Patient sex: F
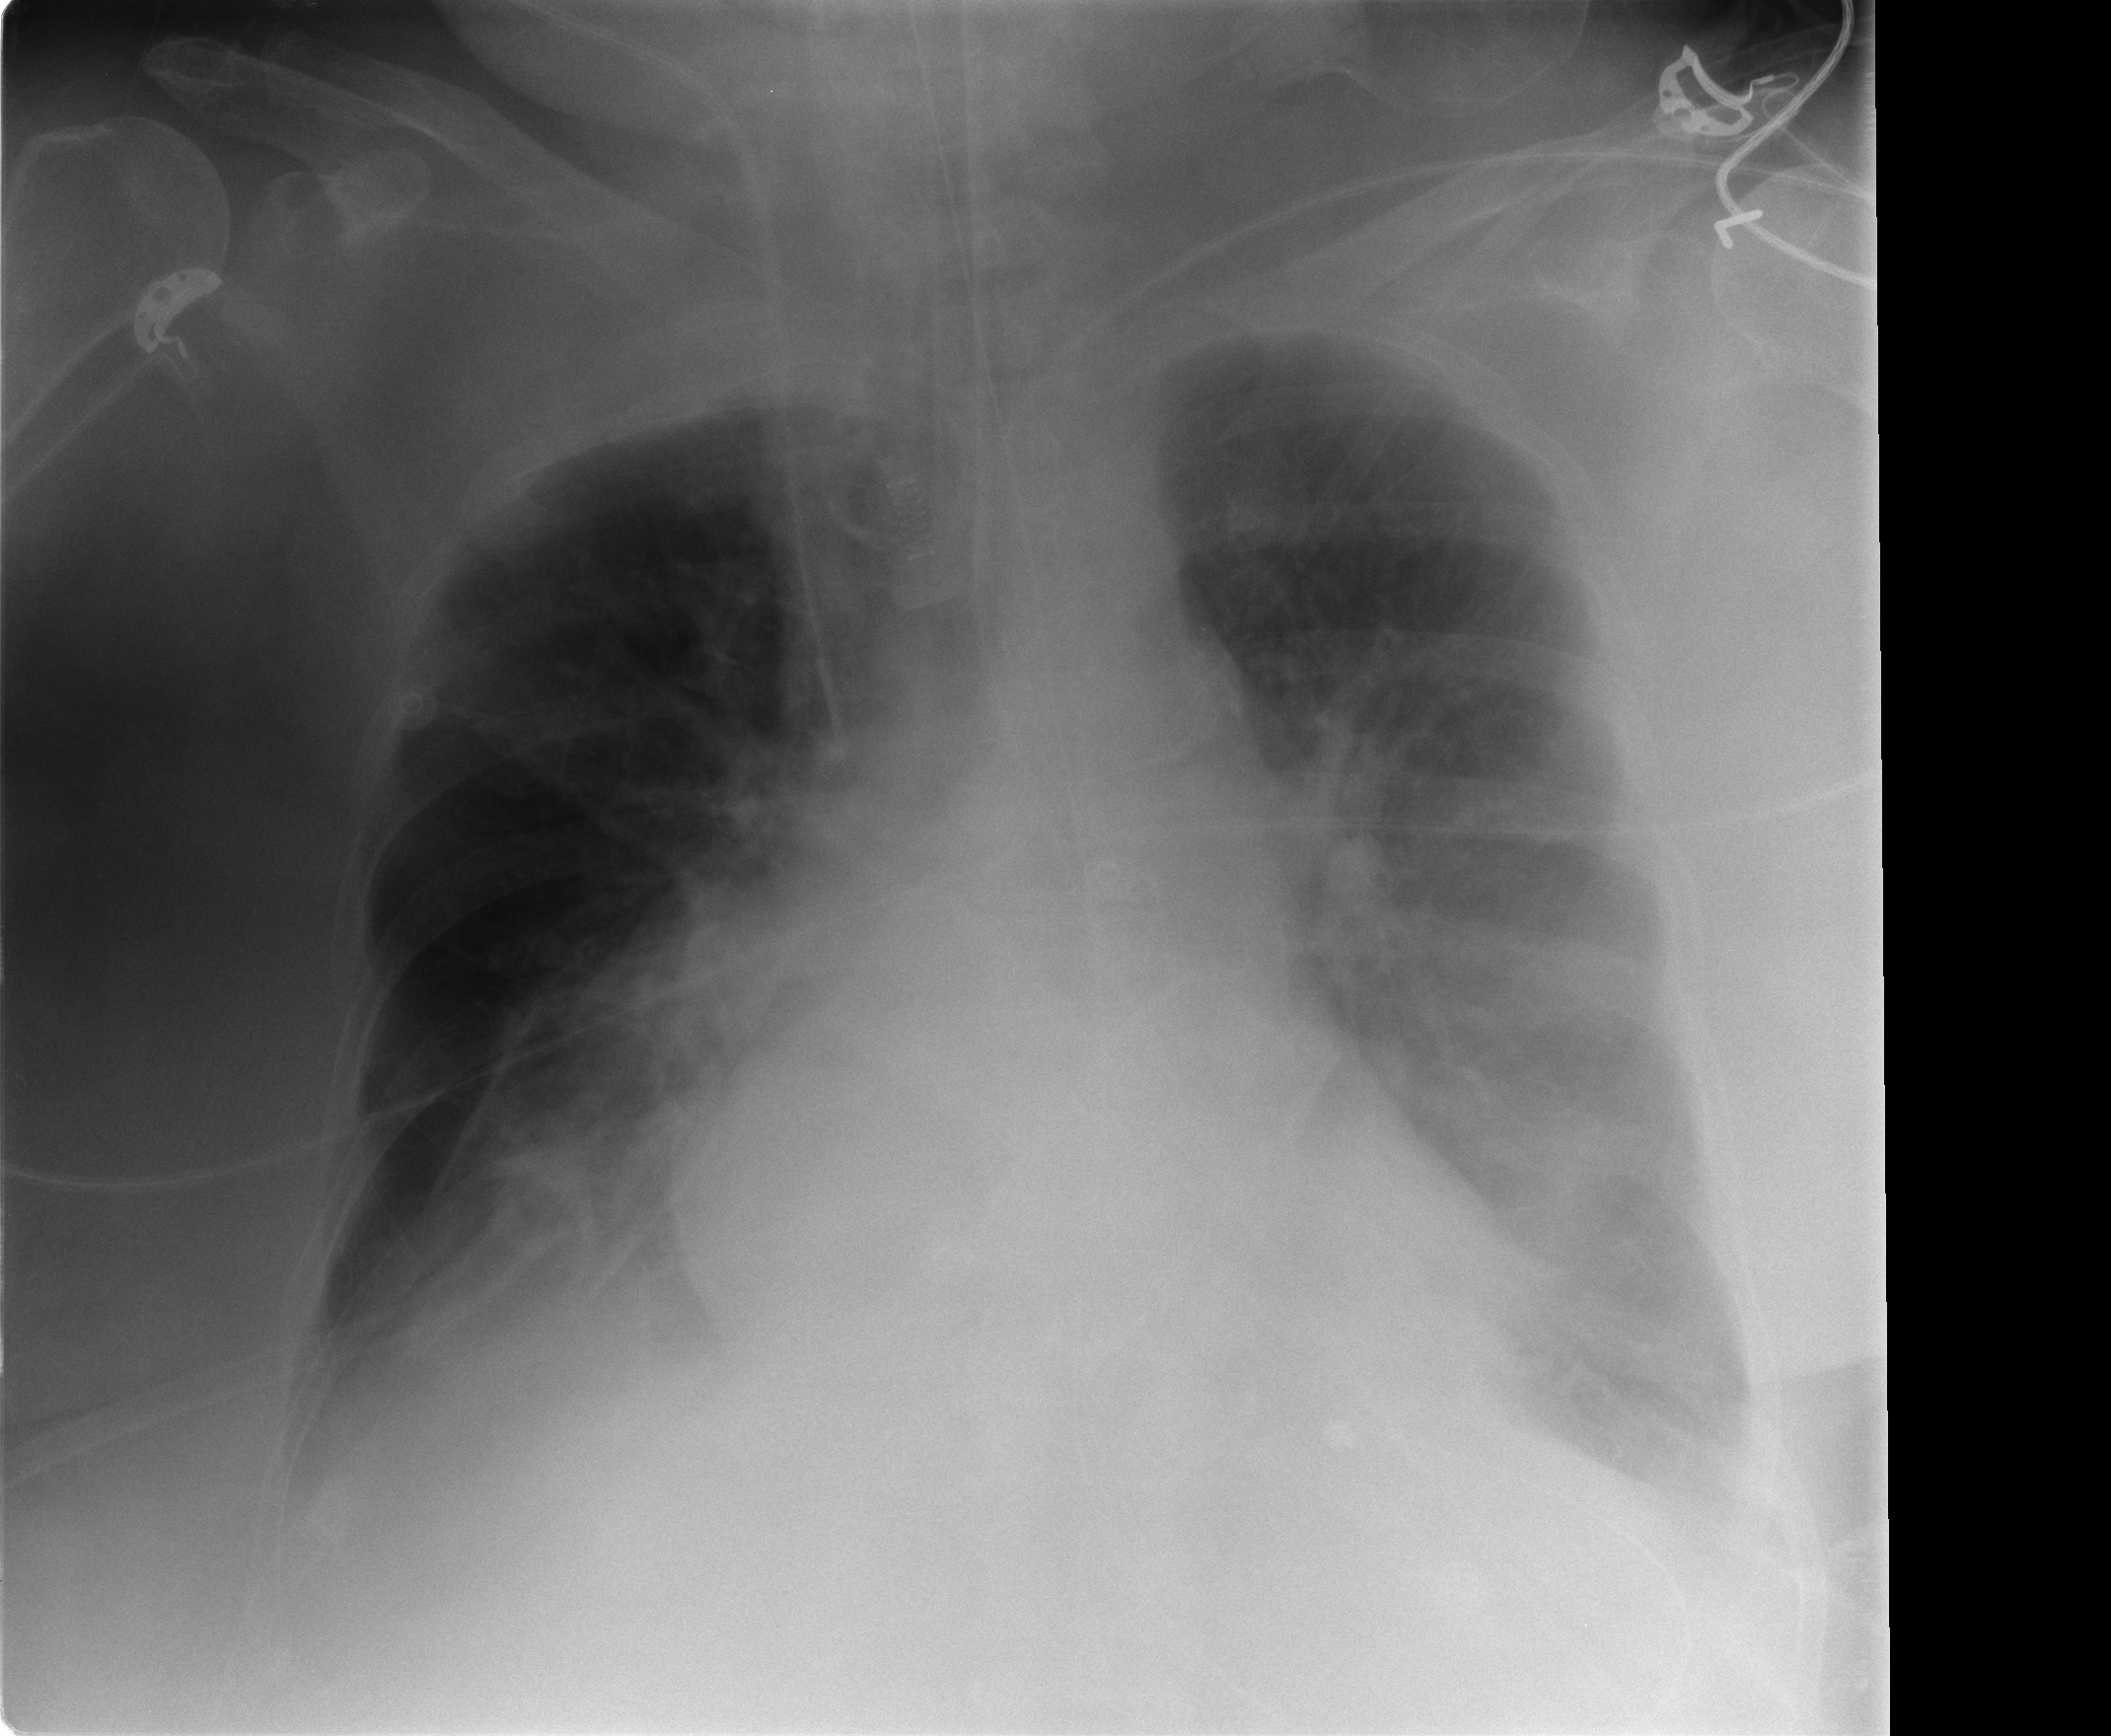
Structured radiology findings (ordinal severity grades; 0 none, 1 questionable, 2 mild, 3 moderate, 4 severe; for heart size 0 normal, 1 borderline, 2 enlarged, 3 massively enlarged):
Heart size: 2
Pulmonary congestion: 3
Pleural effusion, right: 2
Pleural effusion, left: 3
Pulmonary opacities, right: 0
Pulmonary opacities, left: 0
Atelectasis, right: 2
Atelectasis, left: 2